Question: I have been struggling with this for ages and none of the related questions seem to be of use. I am trying to collect the User's IP via a hidden field, and then display it on the applicable message. When I try to implement it I get the following error on my form page. I'm not sure whether it's due to an issue with updating the tables or what, but the value ip does not come up when I run Message.all
Here is the the relevant code:
Console when running Messages.all:
'''
irb(main):002:0> Message.all
Message Load (2.6ms) SELECT "messages".* FROM "messages"
=> #<ActiveRecord::Relation [#<Message id: 30, subject: "Pears", content: "Pears", post_time: nil, created_at: "2015-07-02 19:49:32", updated_at: "2015-07-02 19:49:32">, #<Message id: 31, subject: "Pears", content: "Pears
", post_time: nil, created_at: "2015-07-14 17:49:12", updated_at: "2015-07-14 17:49:12">, #<Message id: 32, subject: "Hi", content: "Muffin", post_time: nil, created_at: "2015-07-14 17:52:23", updated_at: "2015-07-14 17:52:23">]>
irb(main):003:0>
'''
Migration File for Messages Model:
'''
class CreateMessages < ActiveRecord::Migration
def change
create_table :messages do |t|
t.string :subject
t.string :content
t.string :ip
t.date :post_time
t.timestamps null: false
end
end
end
'''
Messages Controller:
'''
class MessagesController < ApplicationController
def index
@messages=Message.all
end
def new
@messages=Message.new
end
def show
@message=Message.find(params[:id])
end
def destroy
@messages=Message.find(params[:id])
@messages.destroy
redirect_to '/'
end
def create
@messages = Message.new(message_params)
if @messages.save
redirect_to '/'
else
render 'new'
end
end
private
def message_params
params.require(:message).permit(:content, :subject, :id, :ip)
end
end
'''
Submit Message View:
'''
<div class="formWrapper">
<%=form_for Message.new do |t|%>
<div class ="Inputs">
<div class="row">
<div class="input-field col s6">
<%=t.text_field :subject, :class => "validate", :length => '25', :placeholder => 'Subject'%><br>
<%=t.text_area :content, :class => "materialize-textarea", :placeholder => "Message"%>
<%=t.hidden_field :ip, :value => request.remote_ip %>
<div class="g-recaptcha" data-sitekey=""></div>
</div>
</div>
<div class="submit">
<%=t.submit "Submit", :class => "btn"%>
</div>
<%end%>
</div>
</div>
'''
Index Page(Where Messages are Displayed):
'''
<div class="main">
<%@messages.each do |t|%>
<div class="cWrap">
<div class="col s12 m6">
<div class="card blue-grey darken-1">
<div class="card-content white-text">
<span class="card-title"><%=link_to t.subject, show_path(t)%></span>
<div class="divider"></div>
<p><%=t.content%></p>
<p><%=t.ip%></p>
</div>
<div class="card-action">
<%=link_to "Delete Message", delete_path(t), :method => 'delete'%>
</div>
</div>
</div>
</div>
<% end %>
</div>
'''
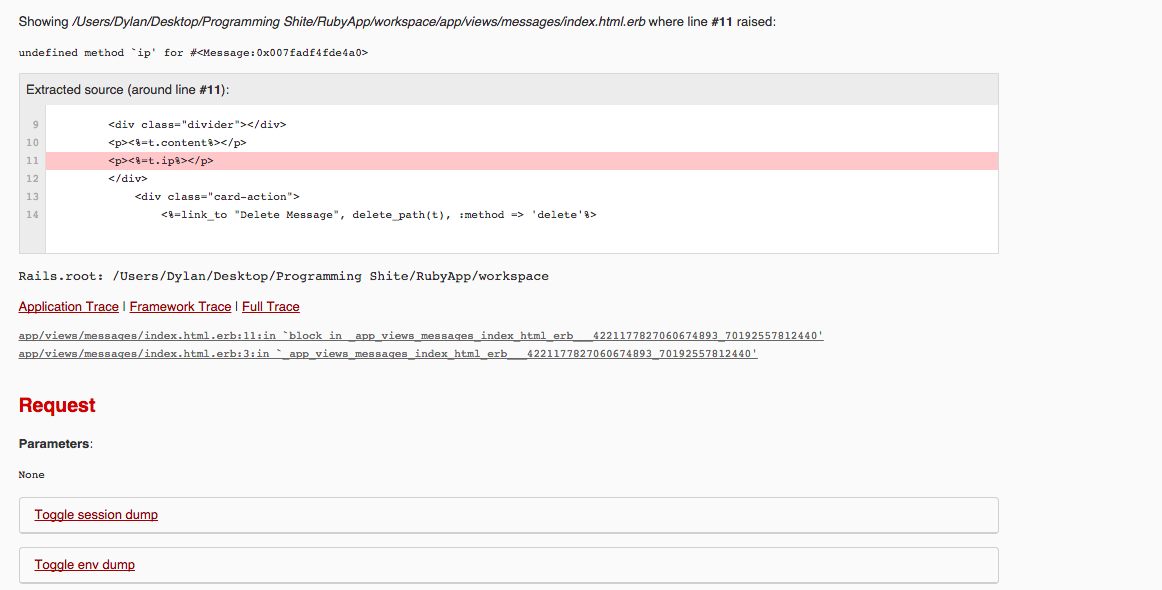
Answer: First of all this is very bad idea, everyone can change IP in form directly (for example by chrome dev tools)... Its better to set the ip before you save message in controller:
'''
@message = Message.new(message_params)
@message.ip = request.remote_ip
@message.save
'''
The next thing, if you look into console
'''
irb(main):002:0> Message.all
Message Load (2.6ms) SELECT "messages".* FROM "messages"
=> #<ActiveRecord::Relation [#<Message id: 30, subject: "Pears", content: "Pears", post_time: nil, created_at: "2015-07-02 19:49:32", updated_at: "2015-07-02 19:49:32">, #<Message id: 31, subject: "Pears", content: "Pears
", post_time: nil, created_at: "2015-07-14 17:49:12", updated_at: "2015-07-14 17:49:12">, #<Message id: 32, subject: "Hi", content: "Muffin", post_time: nil, created_at: "2015-07-14 17:52:23", updated_at: "2015-07-14 17:52:23">]>
irb(main):003:0>
'''
There is no attribute of object Message! It looks like you add the field into already applied migration, please rollback and migrate again (to create Message table) or remove and create new migration to just add ip to messages table:
'''
def change
add_column :messages, :ip, :string
end
'''